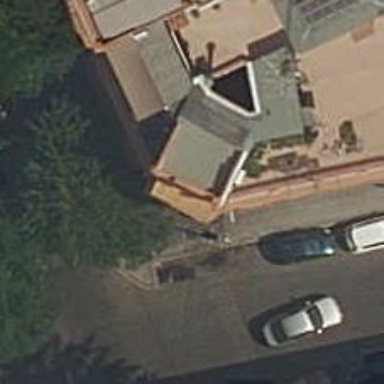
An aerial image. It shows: Restaurant.